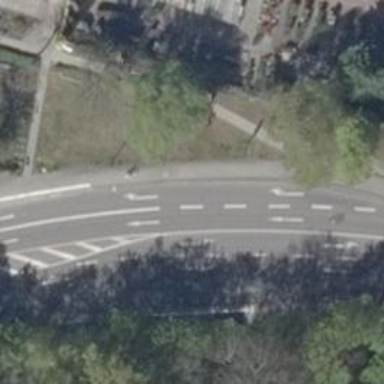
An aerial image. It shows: Primary highway with asphalt surface and cycle track alongside.